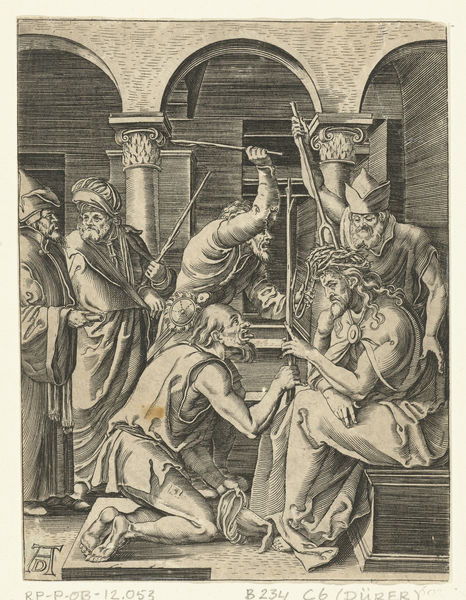
Titel: Doornenkroning van Christus
Künstler: Albrecht Dürer
Standort: Amsterdam
Institution: Rijksmuseum
Schlagwörter: krone, könig, bögen, radierung, stich, gravur, christus, dürer